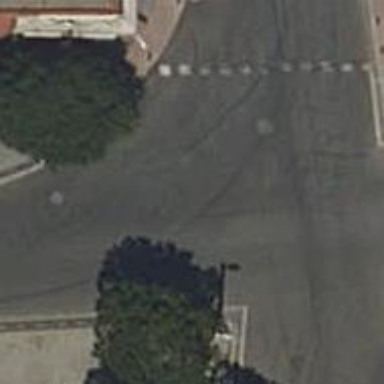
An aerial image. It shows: Asphalt road with secondary link designation.